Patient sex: M
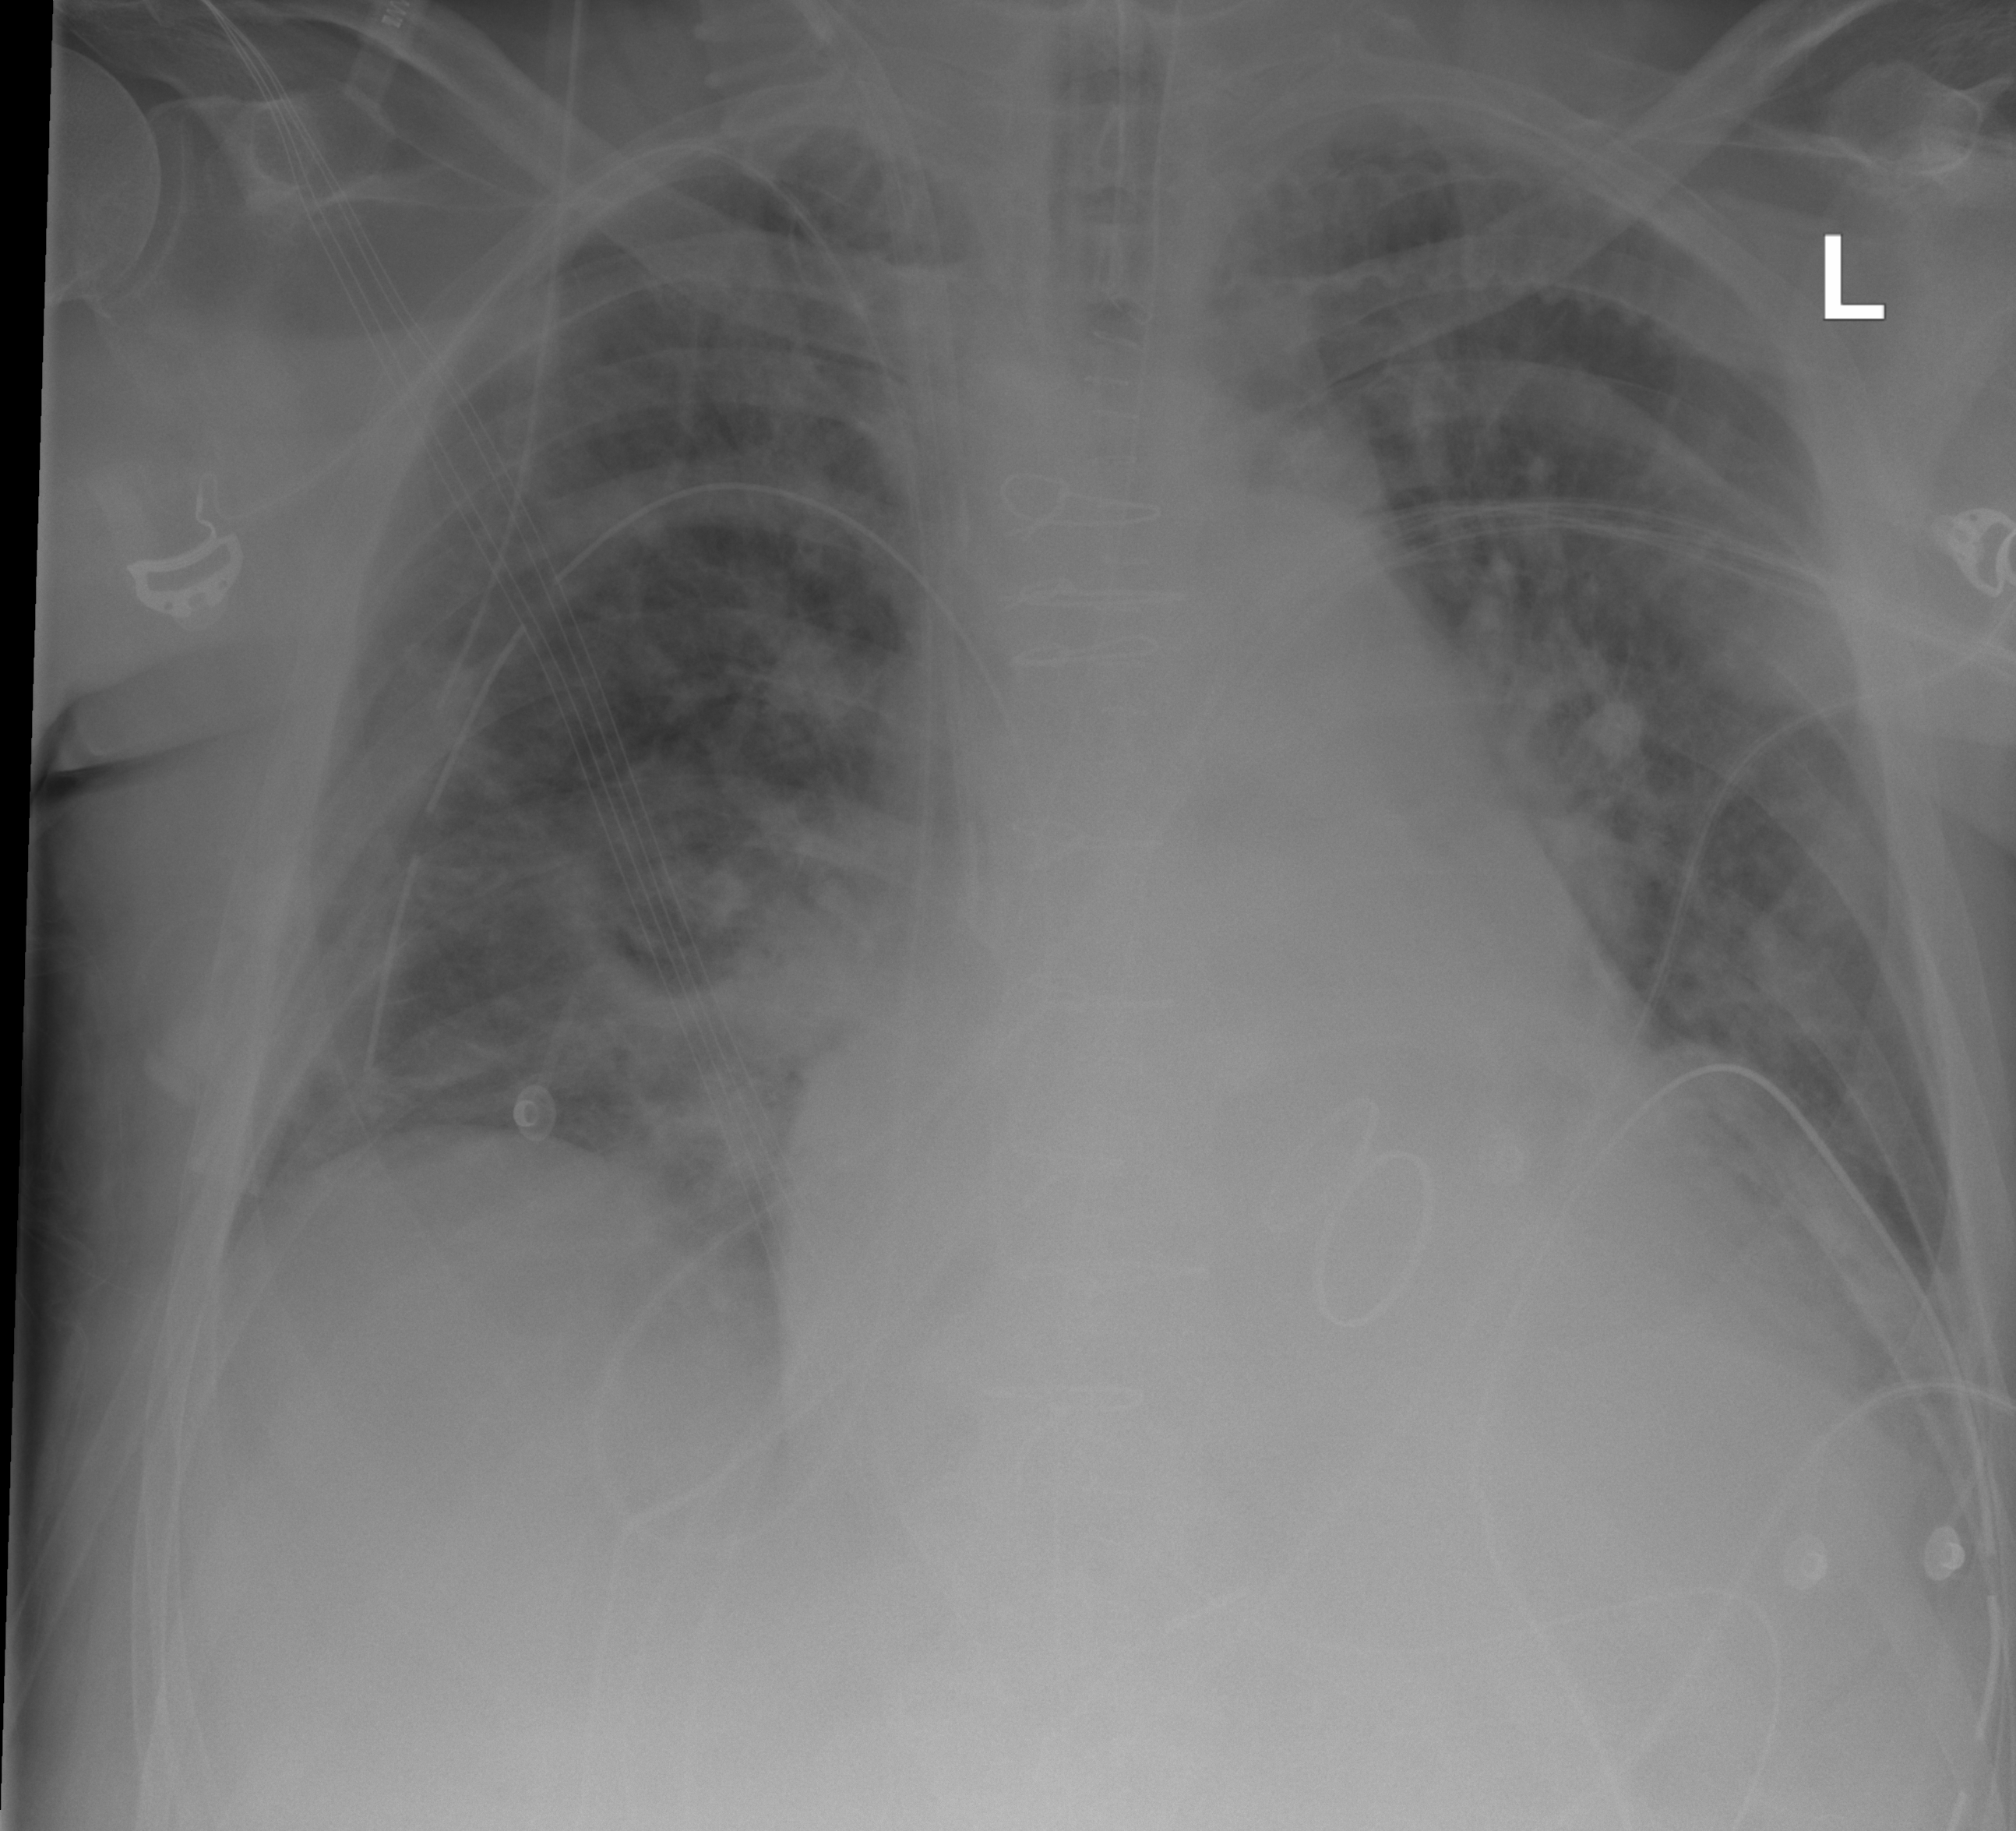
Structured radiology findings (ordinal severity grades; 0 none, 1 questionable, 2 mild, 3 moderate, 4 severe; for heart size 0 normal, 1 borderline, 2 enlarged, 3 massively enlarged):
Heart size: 2
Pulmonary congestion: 2
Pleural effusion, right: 0
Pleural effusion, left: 2
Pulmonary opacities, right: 0
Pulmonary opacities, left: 2
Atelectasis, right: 0
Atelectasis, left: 2